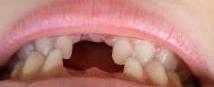
Condition: hypodontia